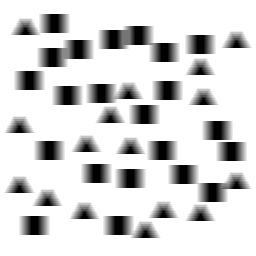
Squares: 22
Triangles: 16
Stars: 0
Total shapes: 38